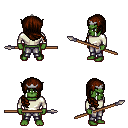
a pixel art fantasy rpg character, male body template, orc, green skin, white long-sleeve shirt, metal pants, brown right-swept hairstyle, silver tiara, spear, four views (front, back, left, right), 2x2 character sprite sheet, small pixel art, hard edges, no anti-aliasing